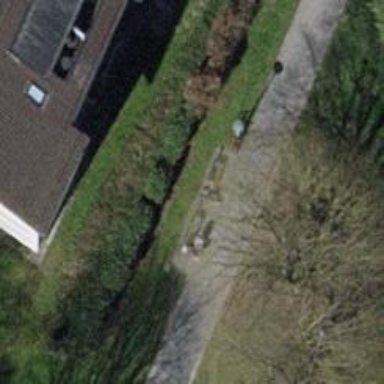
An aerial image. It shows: Bench.